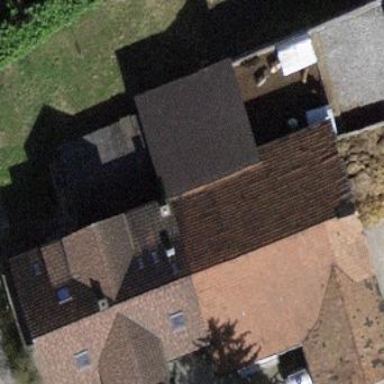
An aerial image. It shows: Building with tile roof.